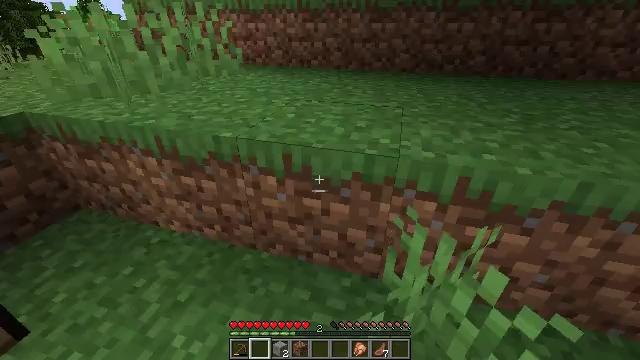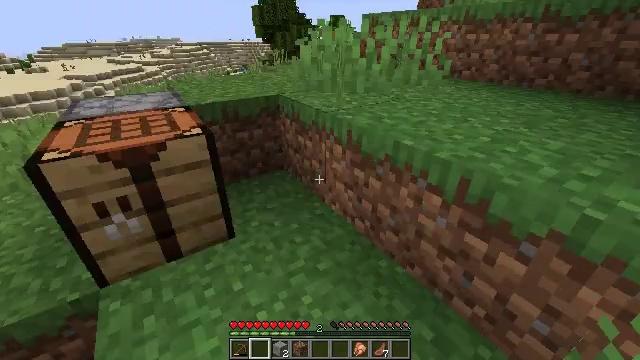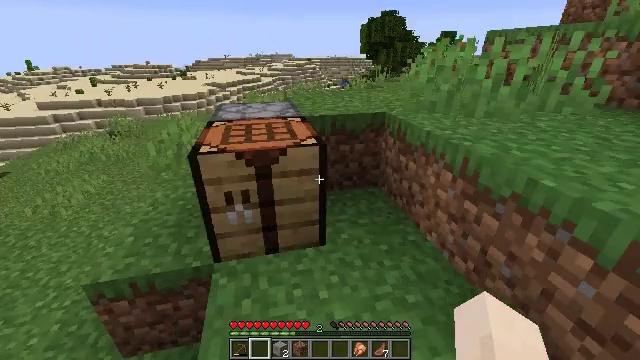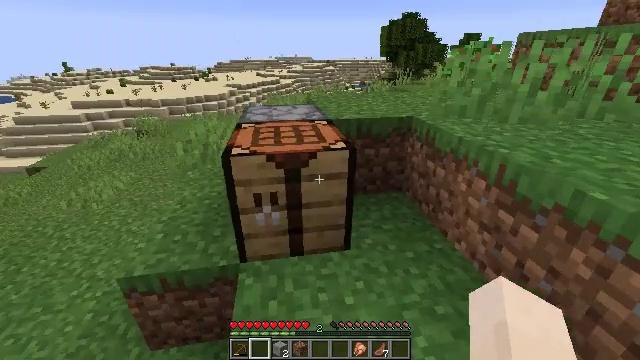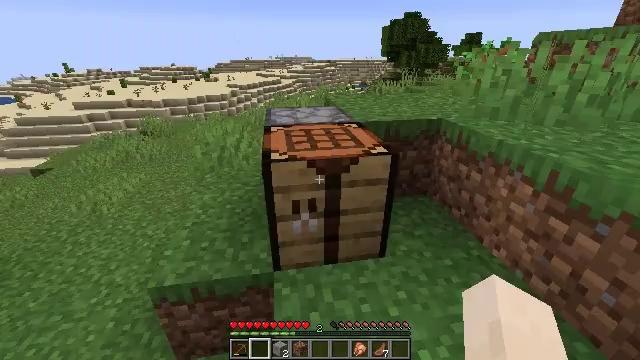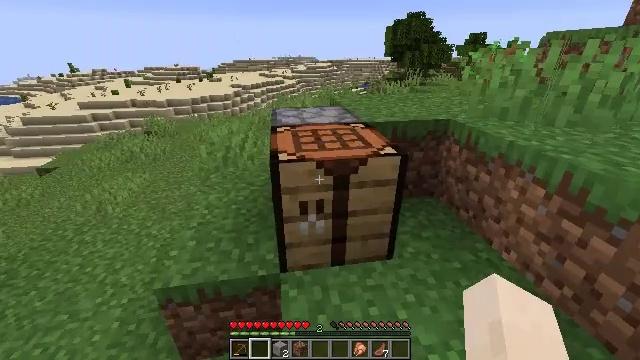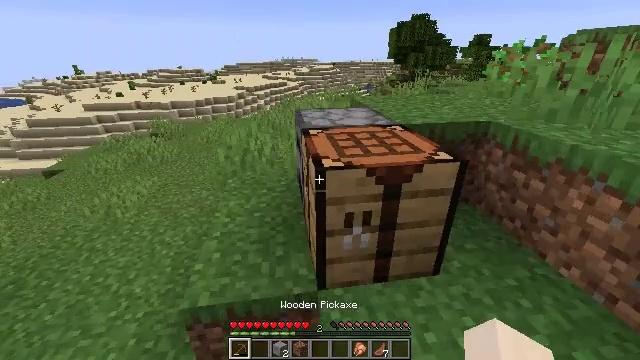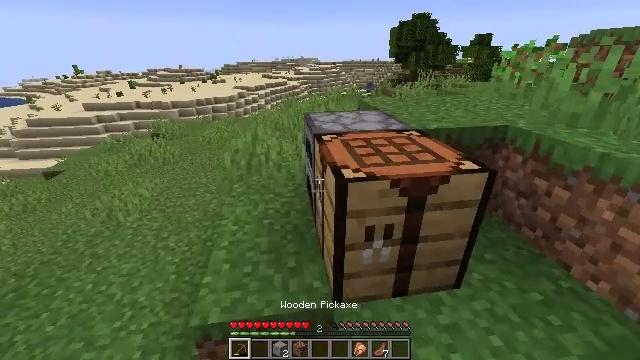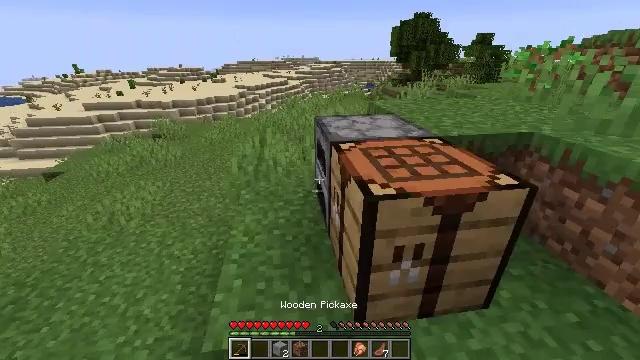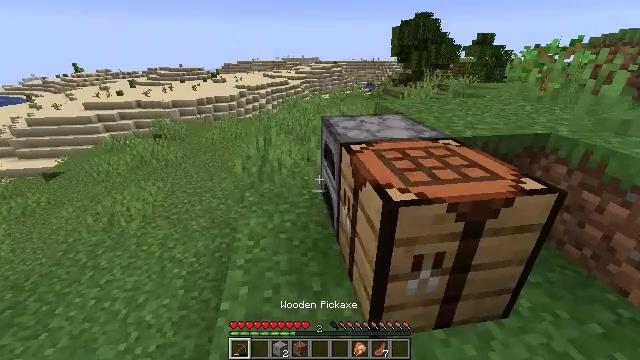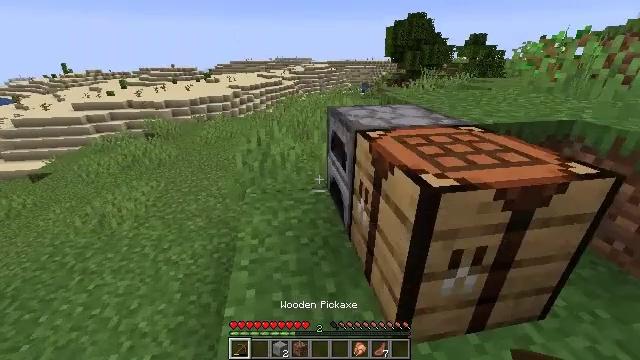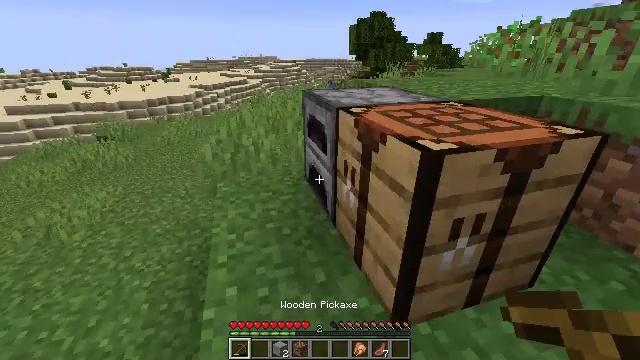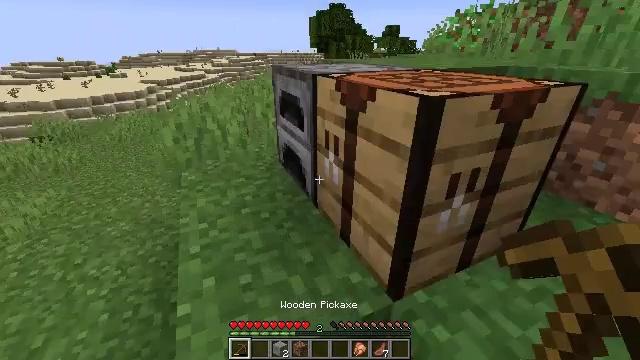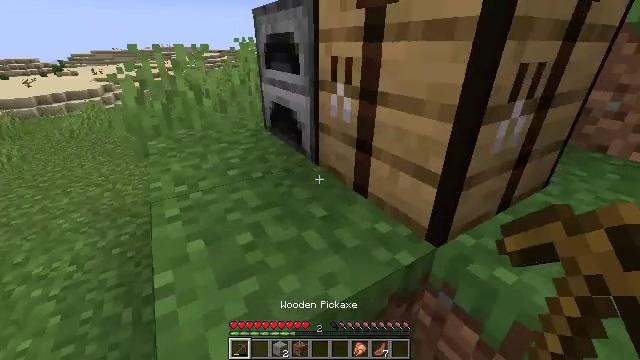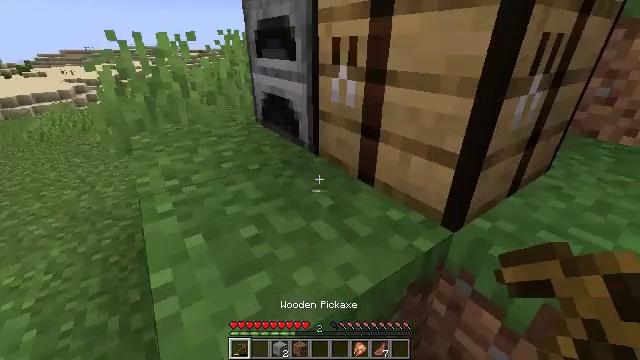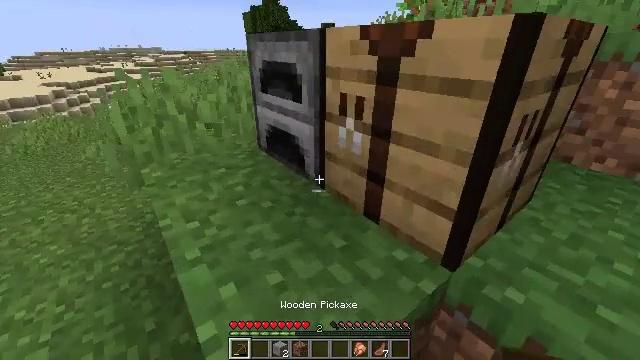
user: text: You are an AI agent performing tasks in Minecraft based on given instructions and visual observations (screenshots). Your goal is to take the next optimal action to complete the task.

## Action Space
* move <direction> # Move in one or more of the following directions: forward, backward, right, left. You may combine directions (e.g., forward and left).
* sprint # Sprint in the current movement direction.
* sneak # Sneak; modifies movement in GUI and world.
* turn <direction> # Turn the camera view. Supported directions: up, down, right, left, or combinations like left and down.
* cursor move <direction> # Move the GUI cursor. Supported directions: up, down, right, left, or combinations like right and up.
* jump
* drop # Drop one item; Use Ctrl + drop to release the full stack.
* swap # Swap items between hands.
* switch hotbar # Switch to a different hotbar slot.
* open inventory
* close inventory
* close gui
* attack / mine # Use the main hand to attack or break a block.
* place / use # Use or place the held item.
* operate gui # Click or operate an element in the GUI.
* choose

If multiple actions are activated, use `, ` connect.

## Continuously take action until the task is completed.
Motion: motion action
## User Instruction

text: Smash the furnace to retrieve it.
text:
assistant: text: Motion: move left, turn left and up
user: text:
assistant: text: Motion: move left, turn left and up
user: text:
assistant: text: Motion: move left, turn left
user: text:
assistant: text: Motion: move forward and move left
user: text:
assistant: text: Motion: move forward and move left
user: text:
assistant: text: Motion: move forward and move left
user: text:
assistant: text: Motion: move forward and move left
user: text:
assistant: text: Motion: move forward and move left
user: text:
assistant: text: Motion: move forward and move left
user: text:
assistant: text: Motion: move forward and move left, turn right
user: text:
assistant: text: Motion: move forward and move left, turn right
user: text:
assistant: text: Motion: move forward and move left, turn right and down
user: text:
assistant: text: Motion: move forward and move left, turn right
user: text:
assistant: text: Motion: move forward and move left, turn right
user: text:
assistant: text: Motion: move forward and move left, turn right, jump
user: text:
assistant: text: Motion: move forward and move left, turn right, jump
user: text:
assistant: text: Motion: move forward and move left, turn right and down, jump
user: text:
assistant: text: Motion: move forward and move left, turn right and down, jump
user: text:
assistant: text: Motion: move forward and move left, turn down, jump
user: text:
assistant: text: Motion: move forward and move left, turn left
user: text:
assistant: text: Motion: move forward and move left
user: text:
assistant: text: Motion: move forward and move left
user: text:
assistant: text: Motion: move forward, attack / mine
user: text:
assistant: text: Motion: attack / mine
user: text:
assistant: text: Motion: turn up, attack / mine
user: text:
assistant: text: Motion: turn up, attack / mine
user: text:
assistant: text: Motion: turn up, attack / mine
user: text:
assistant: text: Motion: attack / mine
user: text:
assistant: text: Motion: attack / mine
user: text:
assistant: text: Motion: attack / mine